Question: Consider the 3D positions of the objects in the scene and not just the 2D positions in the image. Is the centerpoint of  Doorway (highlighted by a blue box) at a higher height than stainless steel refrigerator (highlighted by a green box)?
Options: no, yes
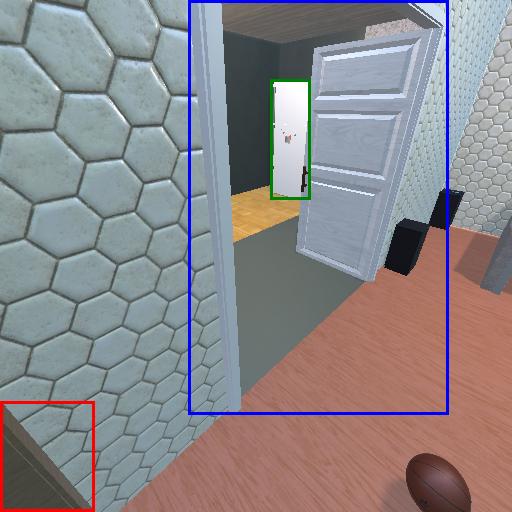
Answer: no